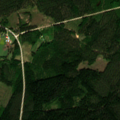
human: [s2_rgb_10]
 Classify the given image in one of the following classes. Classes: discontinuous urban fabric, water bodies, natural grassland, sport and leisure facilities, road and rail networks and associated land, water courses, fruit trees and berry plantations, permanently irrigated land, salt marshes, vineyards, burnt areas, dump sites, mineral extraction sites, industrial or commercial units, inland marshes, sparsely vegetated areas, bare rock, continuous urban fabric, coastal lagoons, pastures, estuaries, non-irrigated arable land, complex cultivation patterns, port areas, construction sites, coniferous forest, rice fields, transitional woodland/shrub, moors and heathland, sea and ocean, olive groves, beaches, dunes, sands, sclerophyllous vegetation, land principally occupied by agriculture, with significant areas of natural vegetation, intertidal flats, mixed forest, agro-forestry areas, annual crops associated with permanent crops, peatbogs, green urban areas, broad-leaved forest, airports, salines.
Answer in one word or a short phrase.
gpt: coniferous forest, mixed forest